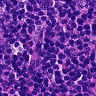
Metastatic tissue present: no